Aerial crown-view tile of a tropical tree (Barro Colorado Island, Panama), acquired 20240716:
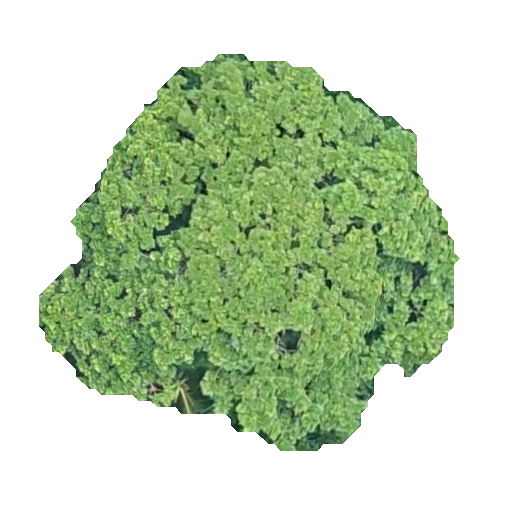
Species: Simarouba amara
GBIF accepted scientific name: Simarouba amara
Crown area: 178.785 m²